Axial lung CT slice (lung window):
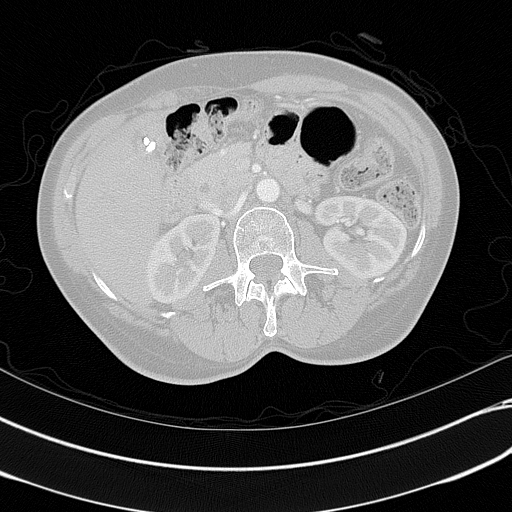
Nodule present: no